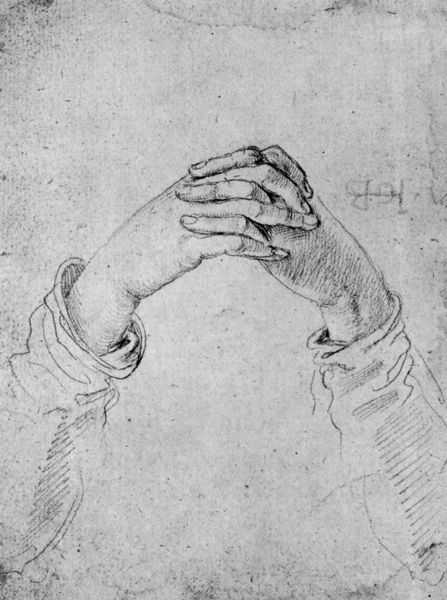
Titel: Gefaltete Frauenhände
Künstler: Hans Baldung Grien
Institution: Kopenhagen, Statens Museum for Kunst
Schlagwörter: hand, mann, weiß, ausschnitt, finger, frau, hintergrund, kreide, schwarz, zeichnung, arme, falten, kleidung, ärmel, bild, hände, signatur, stoff, blatt, papier, gelenke, studie, monochrom, linien, gefaltet, detail, tusche, kohle, schraffur, radierung, schwarzweiß, schraffiert, bleistift, beten, gebet, entwurf, stift, pergament, verschränkt, gefaltete hände, fingernägel, dürer, kupferstich, gekreuzt, fromm, handgelenk, fingernagel, schraffieren, gebetshaltung, verschränkt#, ärmelö